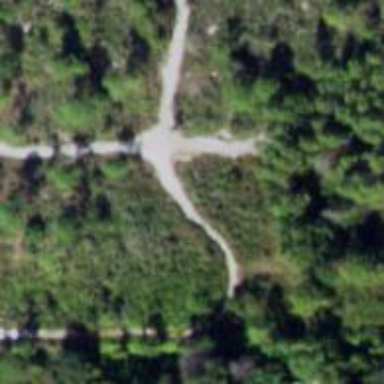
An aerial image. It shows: Track road.